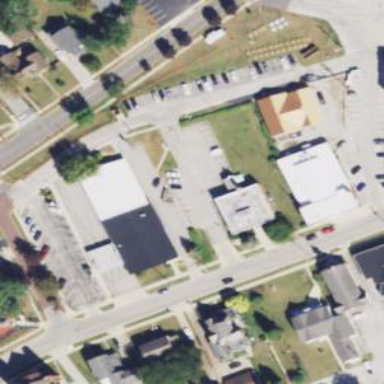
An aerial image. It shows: Post office.